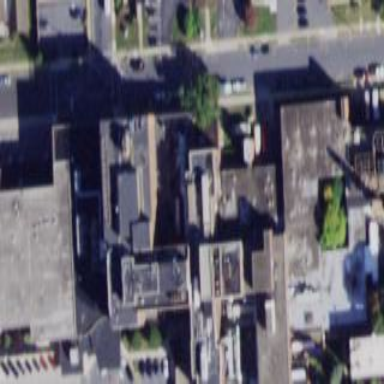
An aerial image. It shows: Hospital building.